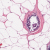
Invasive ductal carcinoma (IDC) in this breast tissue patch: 0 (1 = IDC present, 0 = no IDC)